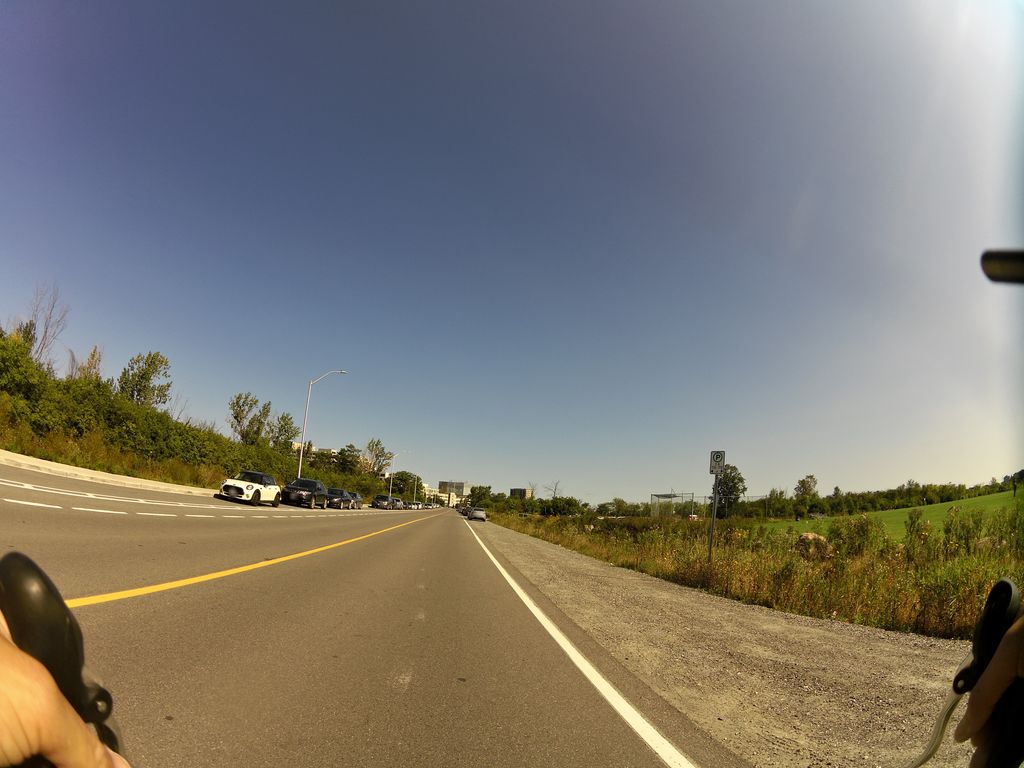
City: ottawa-gatineau